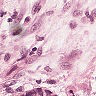
Metastatic tissue present: yes